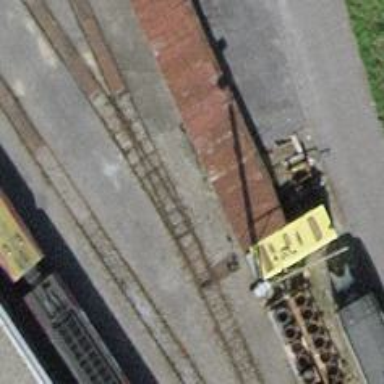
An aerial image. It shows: Narrow-gauge railway yard with one track. The yard is electrified with contact line.